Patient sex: M
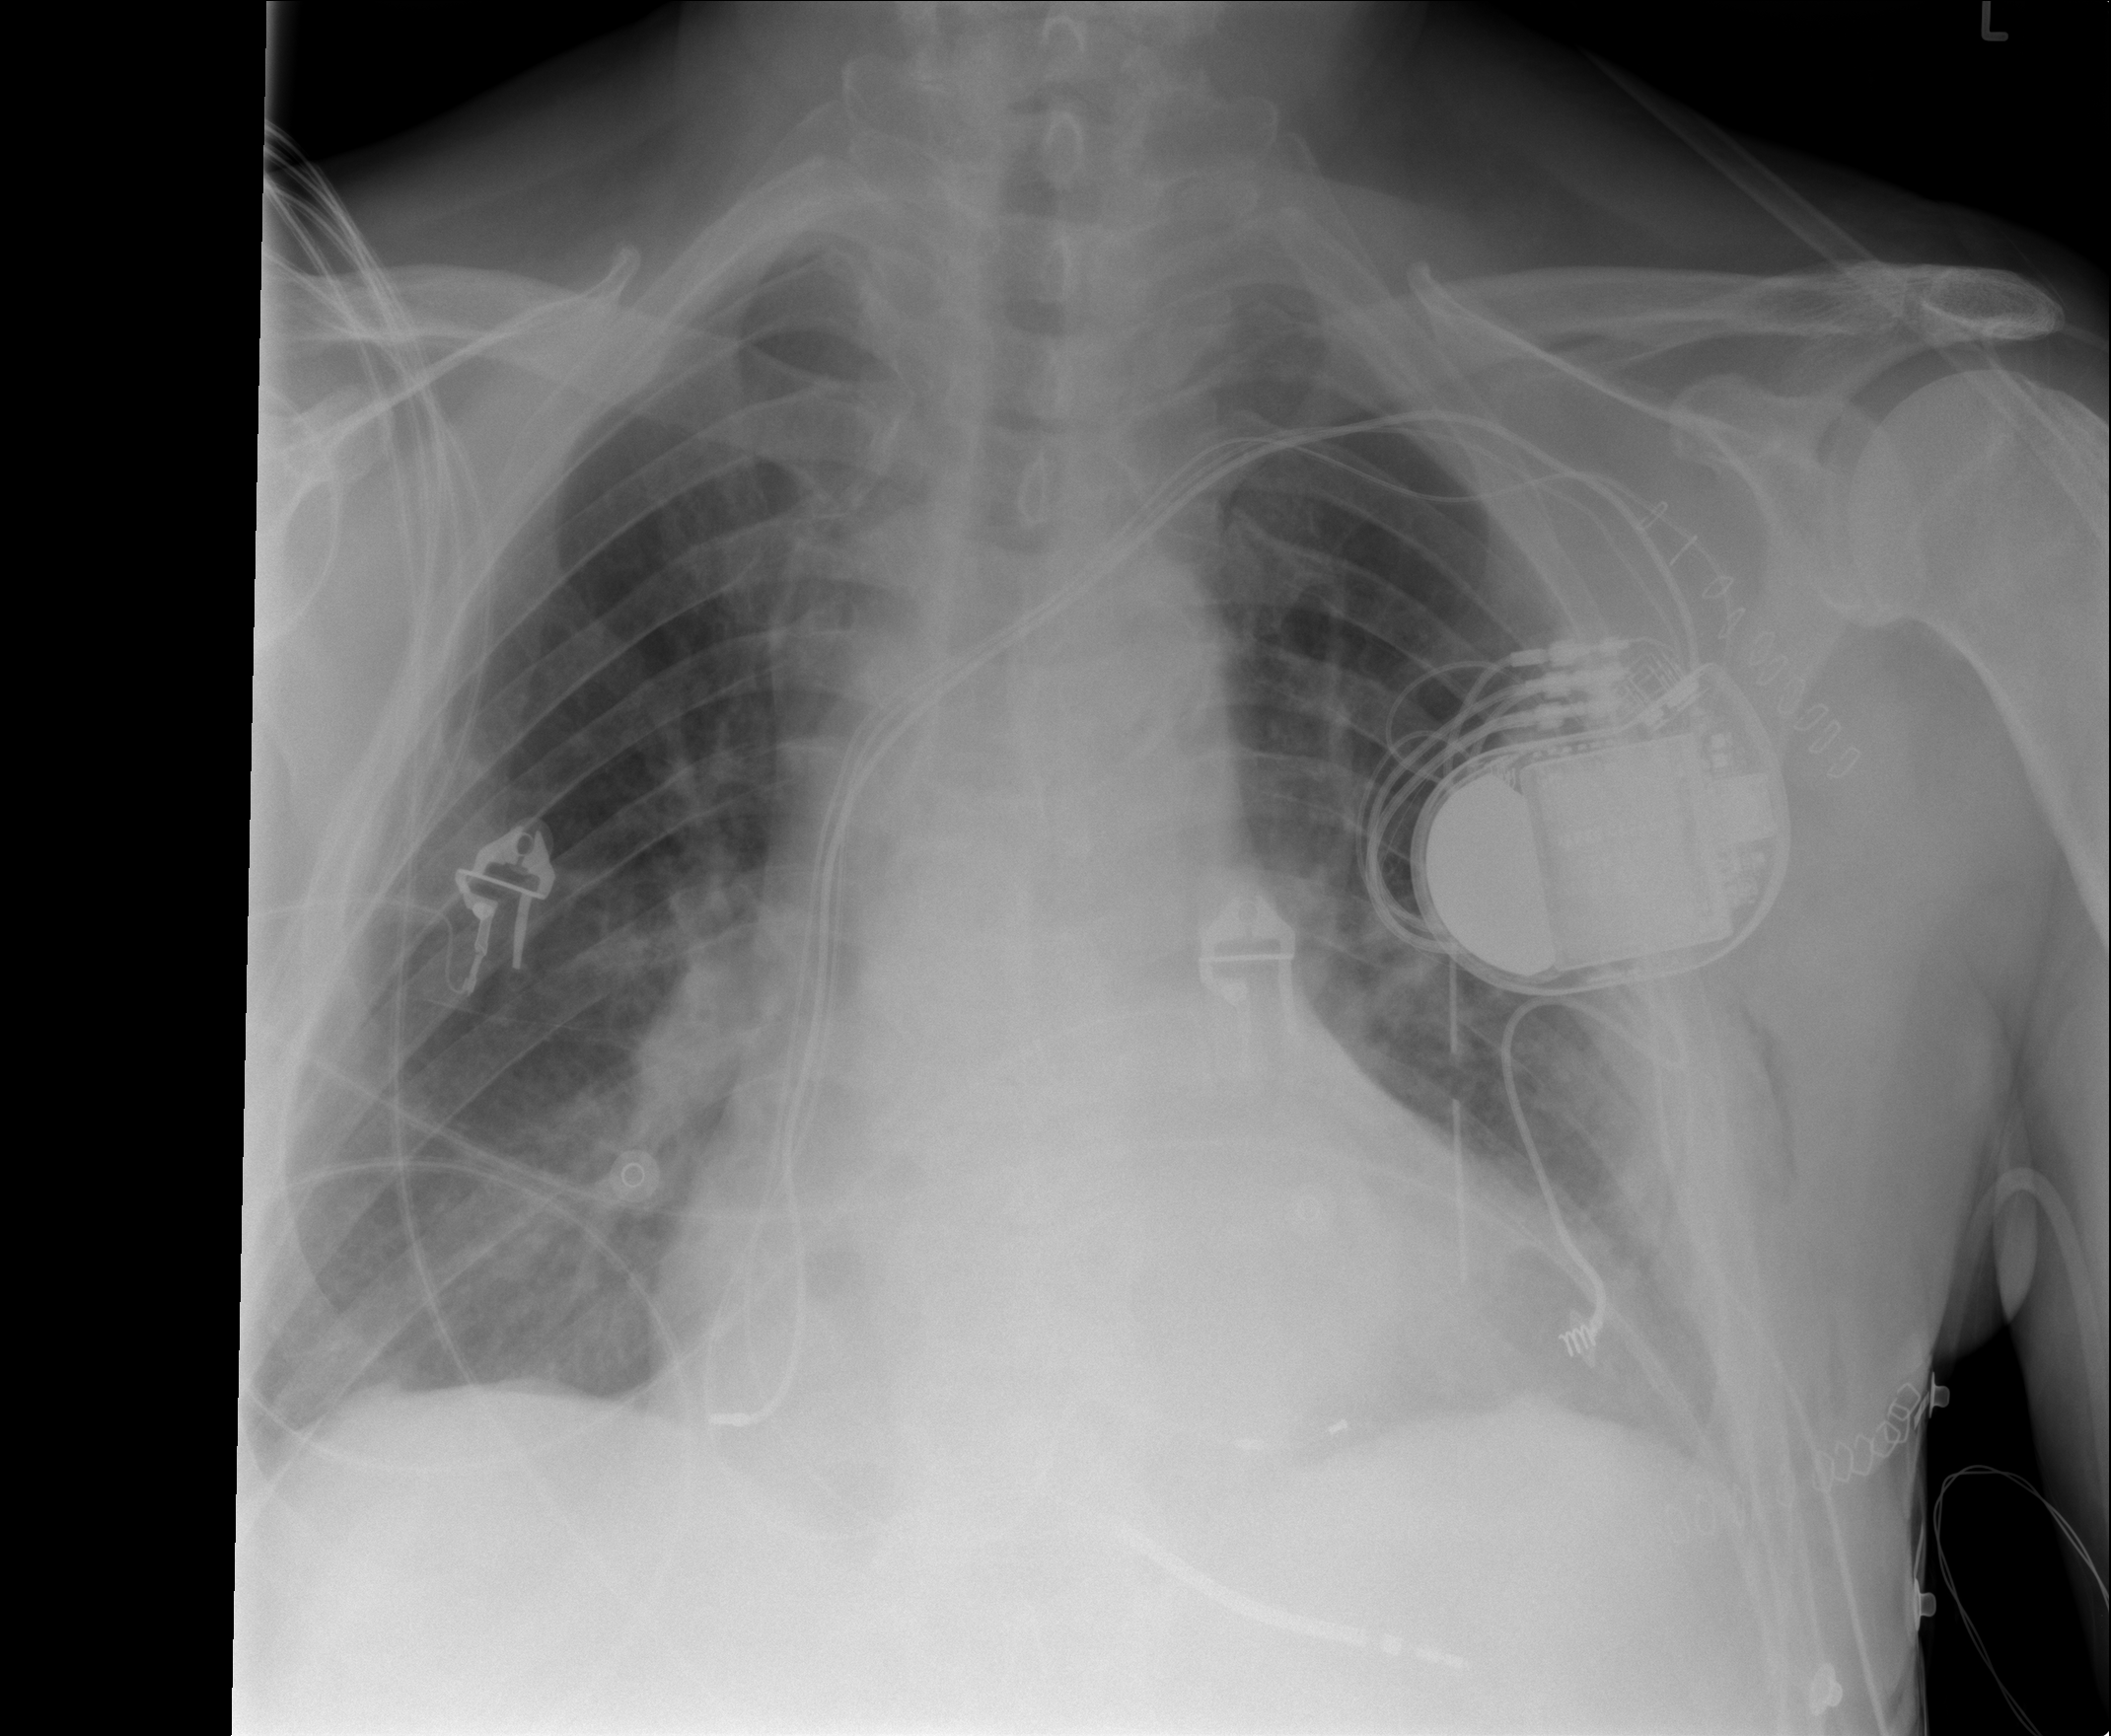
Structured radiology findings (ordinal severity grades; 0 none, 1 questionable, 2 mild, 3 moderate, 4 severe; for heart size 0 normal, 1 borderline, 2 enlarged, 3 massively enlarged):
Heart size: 2
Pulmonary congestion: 1
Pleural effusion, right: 0
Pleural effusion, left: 0
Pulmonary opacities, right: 0
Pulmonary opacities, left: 0
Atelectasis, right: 0
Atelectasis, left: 0